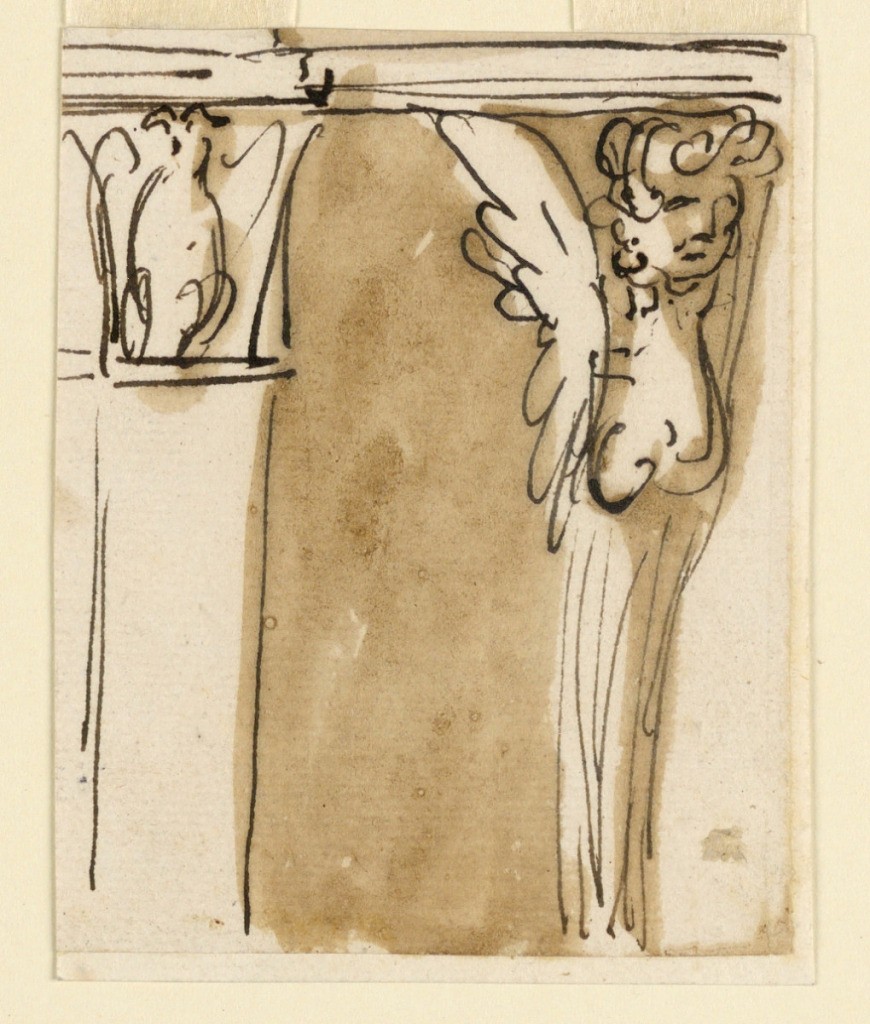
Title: Table legs
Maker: Giuseppe Barberi, Italian, 1746–1809
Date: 1746–1809
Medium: Pen and brown ink, brush and brown wash on off-white laid paper, lined
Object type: Drawing
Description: Table legs